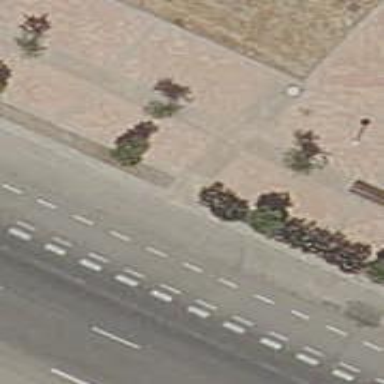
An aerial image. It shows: Pedestrian road.